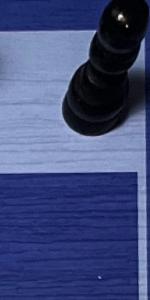
Label: Empty